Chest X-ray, AP view. Patient: 54 years old, sex M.
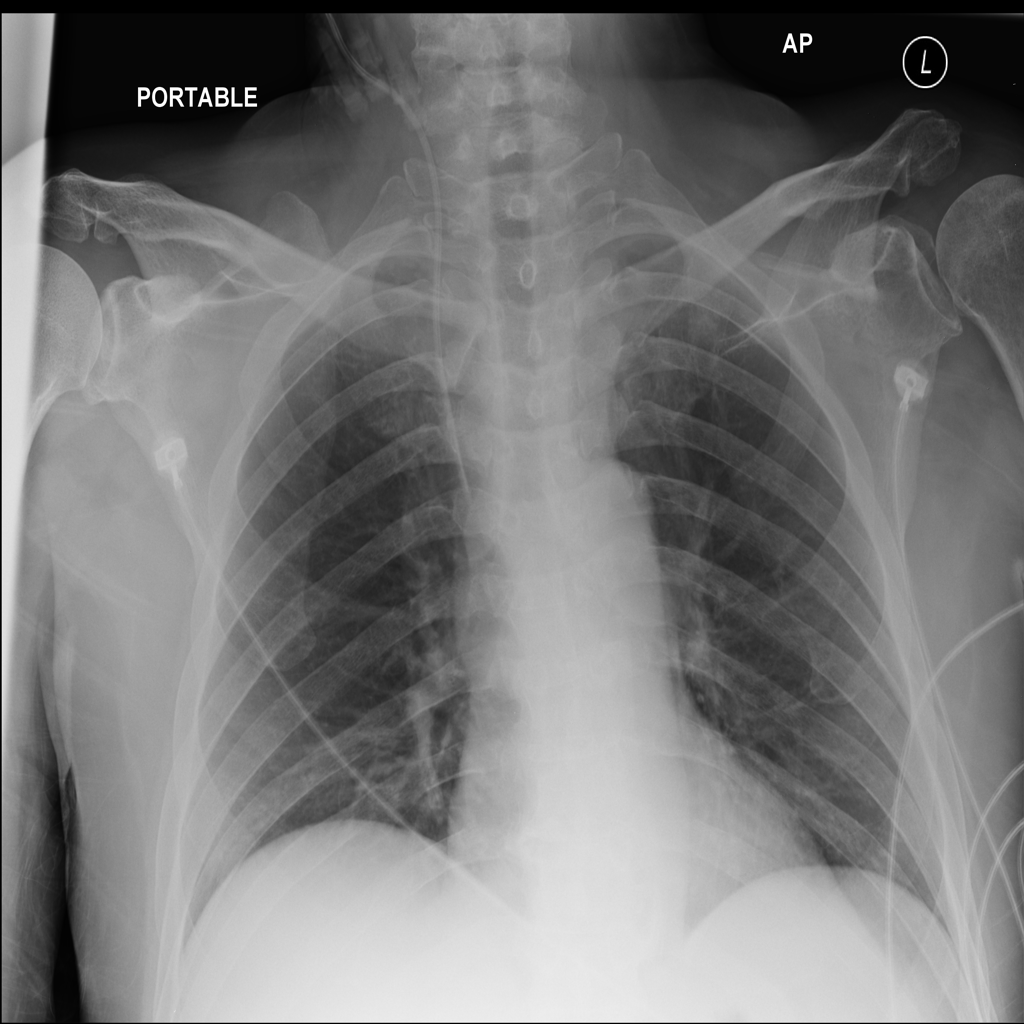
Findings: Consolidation